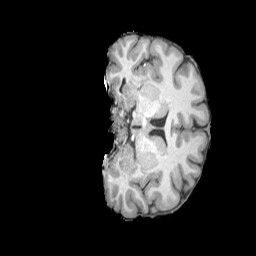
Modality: T1w
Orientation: coronal
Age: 25
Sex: male
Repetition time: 2.3 s
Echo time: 0.0226 s